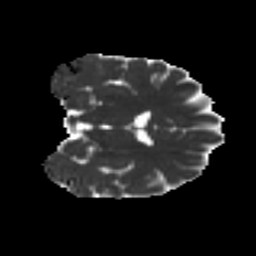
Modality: MD
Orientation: coronal
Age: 36
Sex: female
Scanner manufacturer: ge
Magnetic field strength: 3 T
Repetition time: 7.8 s
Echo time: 0.0606 s